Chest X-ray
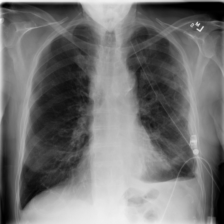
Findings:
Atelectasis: negative
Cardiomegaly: negative
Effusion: negative
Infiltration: negative
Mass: negative
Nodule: negative
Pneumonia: negative
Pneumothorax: negative
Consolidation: negative
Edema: negative
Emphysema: negative
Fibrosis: negative
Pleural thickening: negative
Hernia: negative